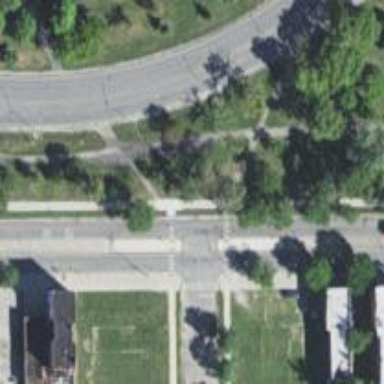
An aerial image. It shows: Footway with traffic island for pedestrians.